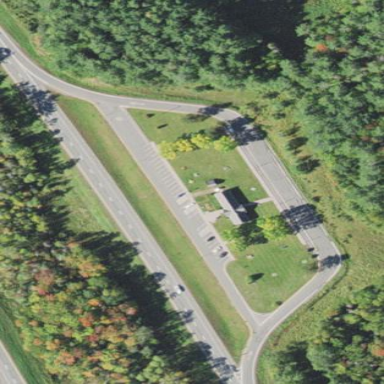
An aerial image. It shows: Rest area on the road.